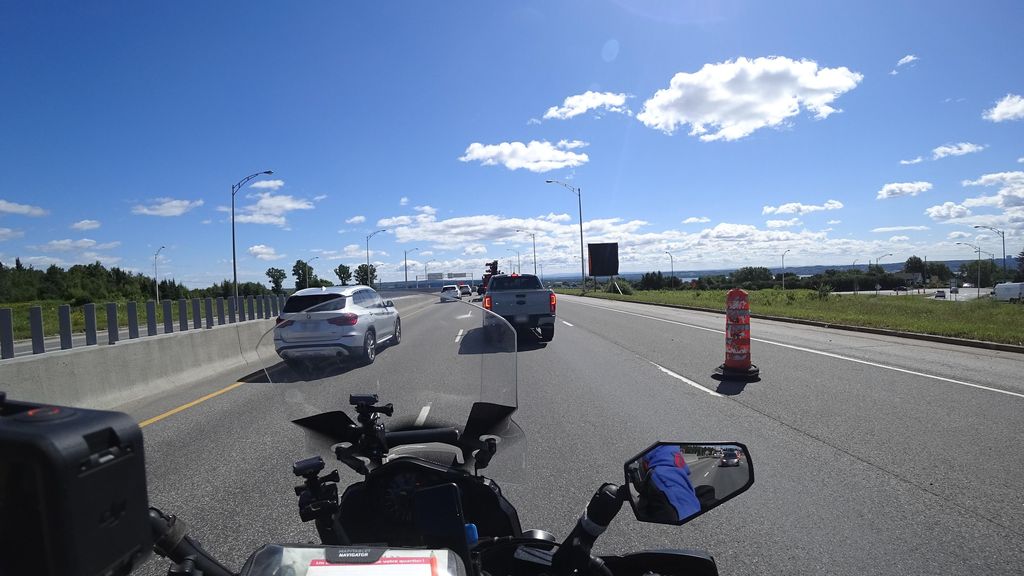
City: quebec_city